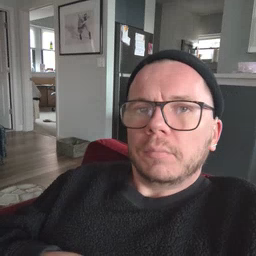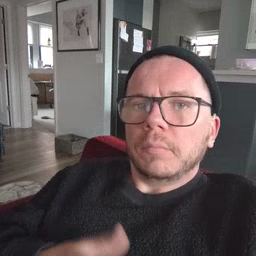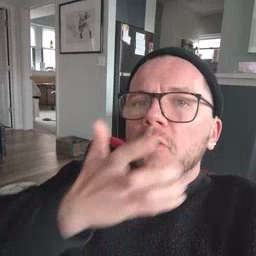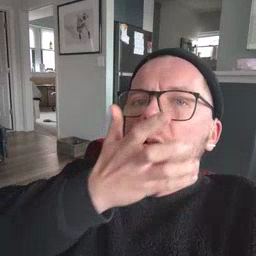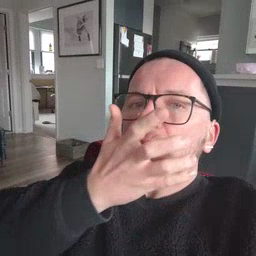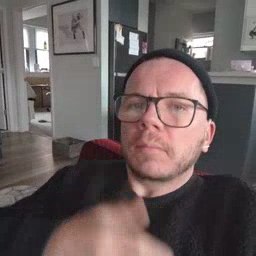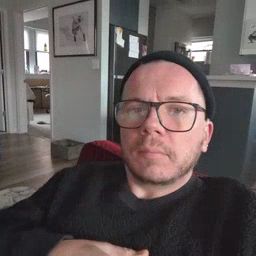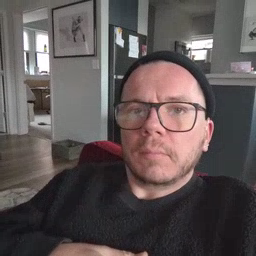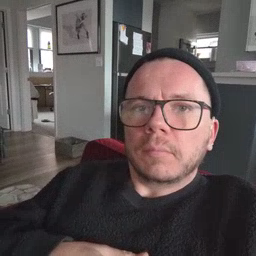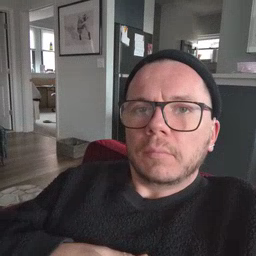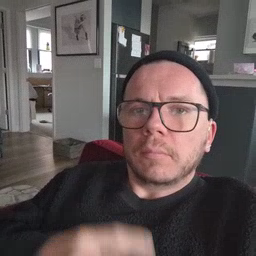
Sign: grass